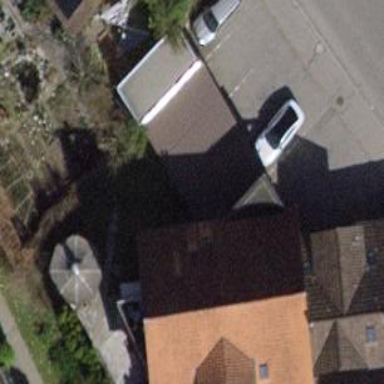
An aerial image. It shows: Garage.